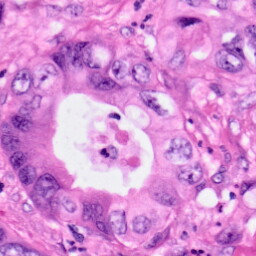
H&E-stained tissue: Pancreatic